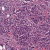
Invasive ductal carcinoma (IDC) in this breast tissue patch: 1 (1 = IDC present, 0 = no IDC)